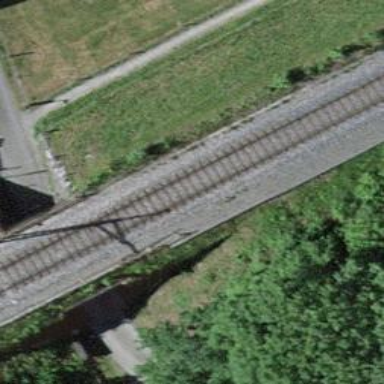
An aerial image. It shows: Bridge with single railway track electrified by contact line.